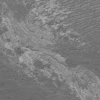
Atmospheric dust classification: not_dusty